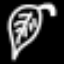
Label: leaf